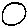
Label: circle